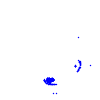
Particle: pion